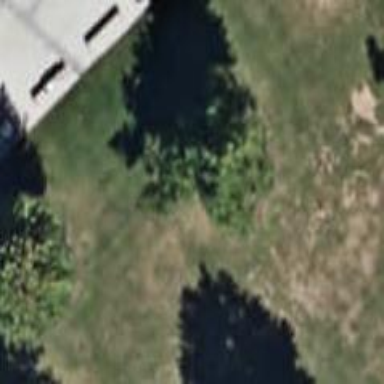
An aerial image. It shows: Deciduous tree with broadleaved leaves.